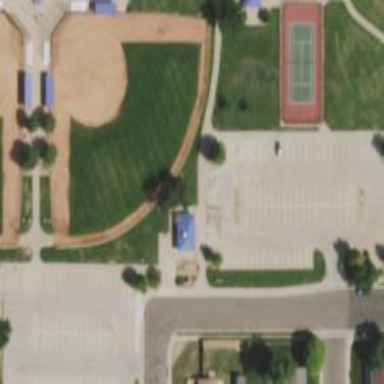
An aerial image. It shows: Baseball pitch for leisure and sports activities.